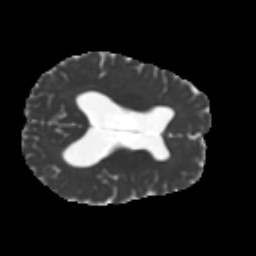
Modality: MD
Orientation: axial
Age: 23
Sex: female
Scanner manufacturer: ge
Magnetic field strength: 3 T
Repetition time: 7.8 s
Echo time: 0.0612 s